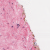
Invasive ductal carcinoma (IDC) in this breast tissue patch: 0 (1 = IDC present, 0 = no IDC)